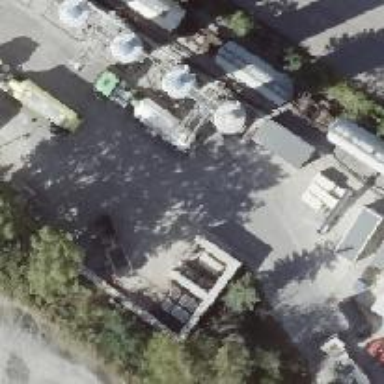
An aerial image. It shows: Industrial building.